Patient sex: M
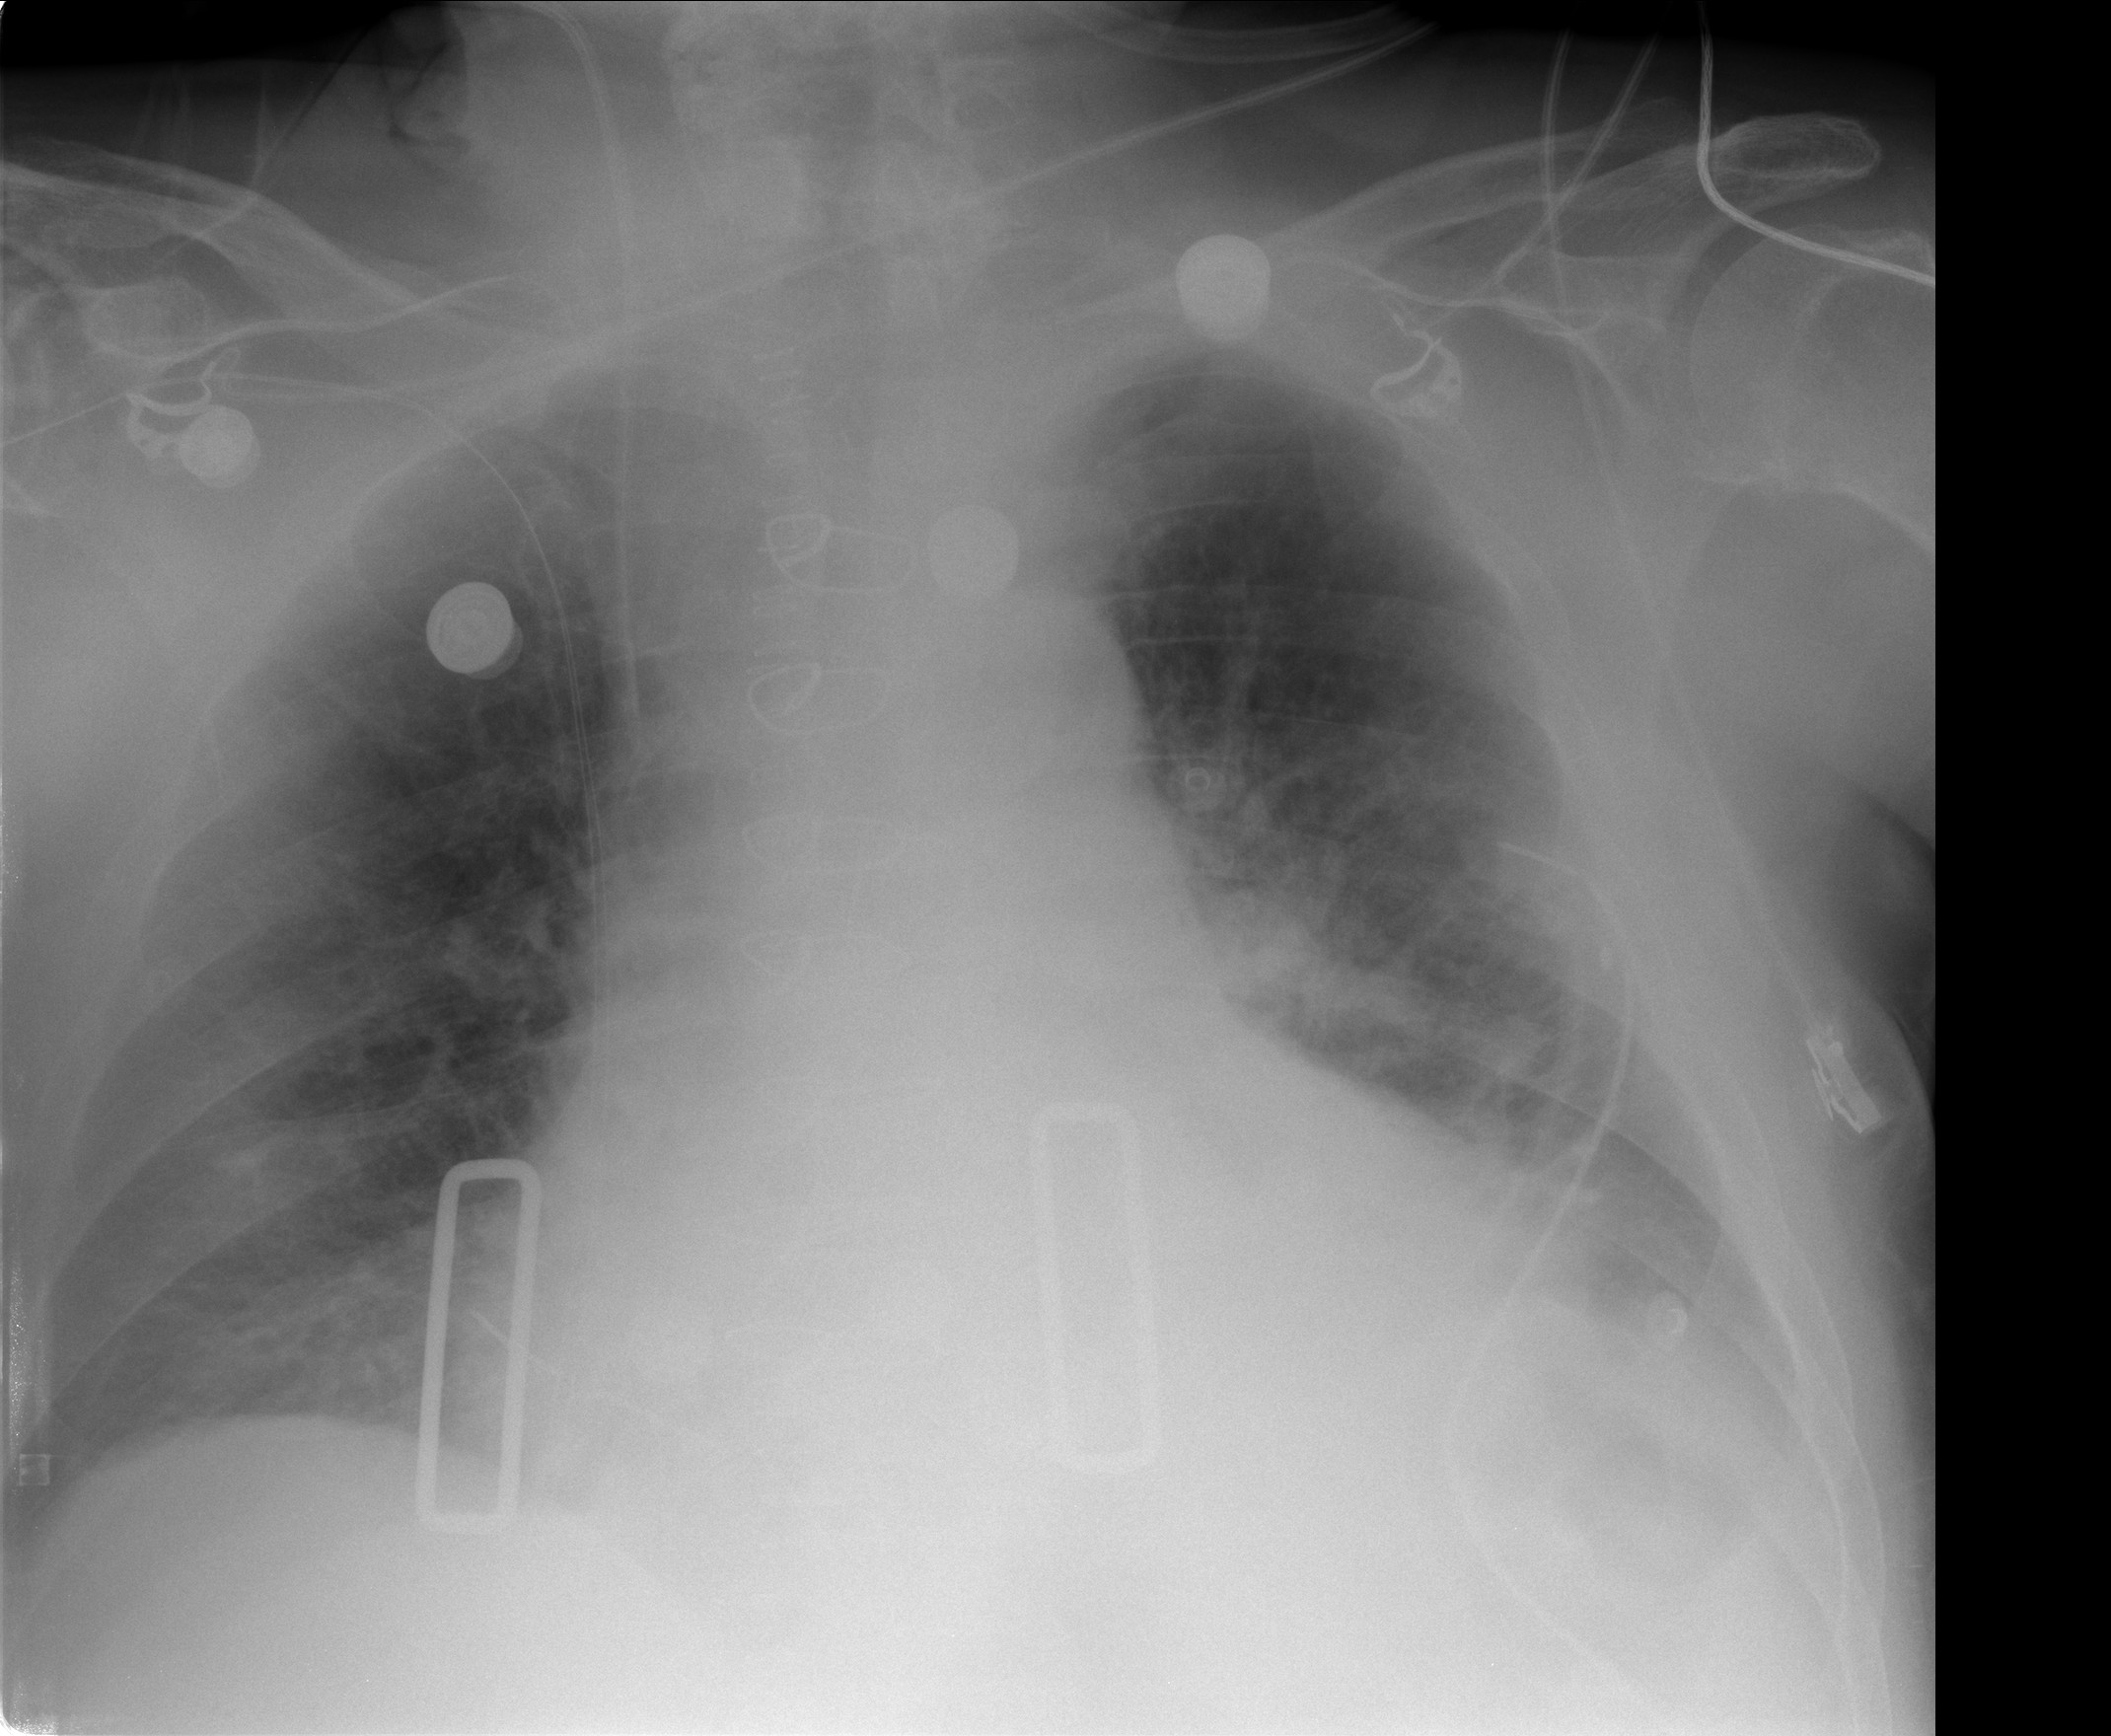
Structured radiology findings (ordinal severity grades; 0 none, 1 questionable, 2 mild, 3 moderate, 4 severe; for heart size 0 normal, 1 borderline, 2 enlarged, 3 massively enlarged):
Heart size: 2
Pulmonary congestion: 2
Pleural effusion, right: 0
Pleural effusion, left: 2
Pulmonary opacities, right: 0
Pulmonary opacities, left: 0
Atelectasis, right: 2
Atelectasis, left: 2